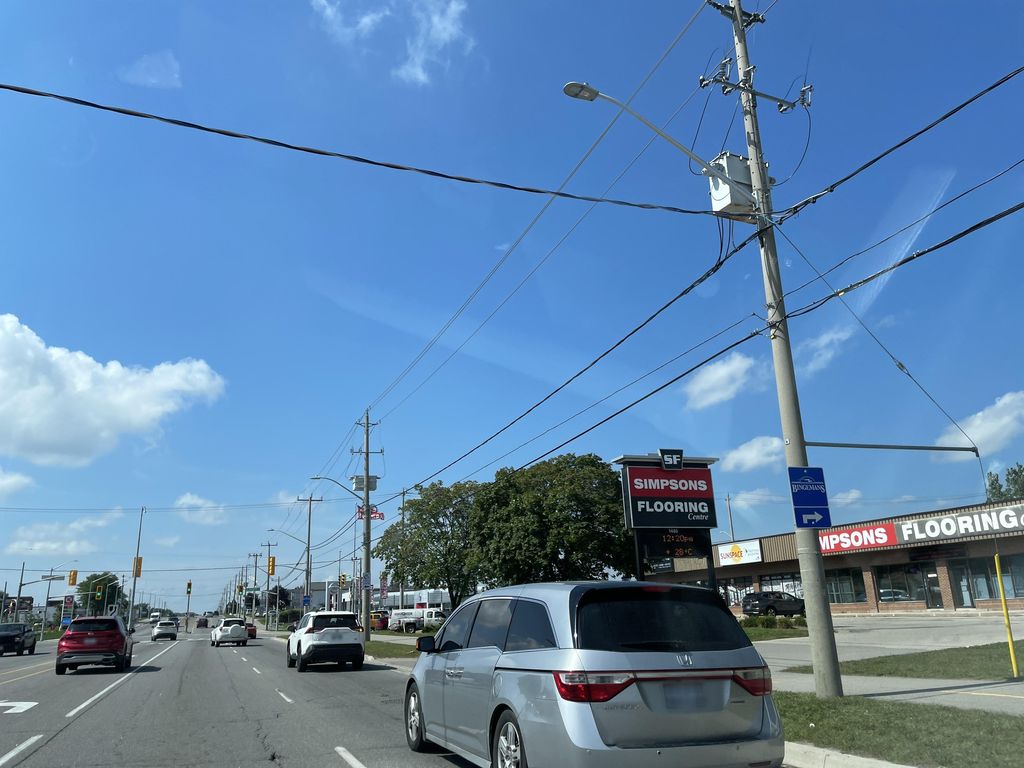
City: kitchener-waterloo